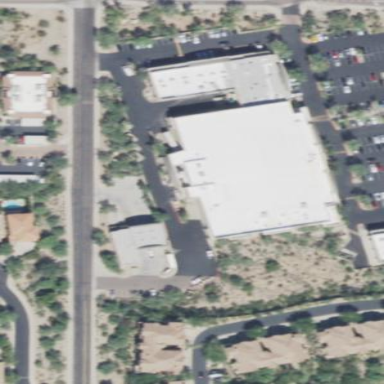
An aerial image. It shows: Retail building.